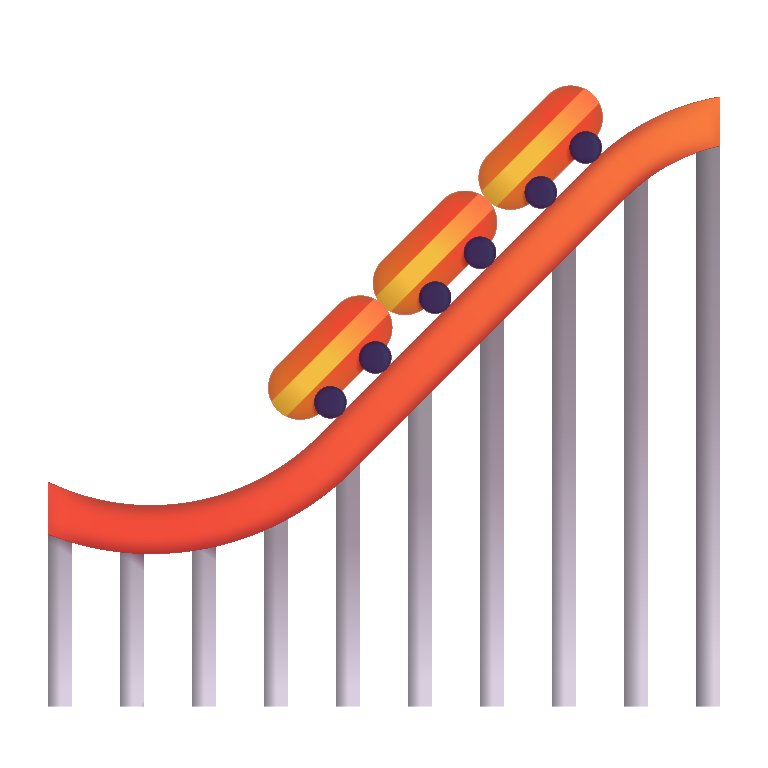
roller coaster color